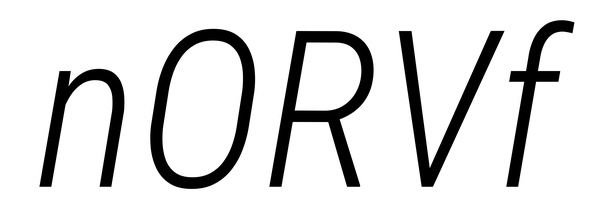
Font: Roboto-Italic_Condensed_Light_Italic